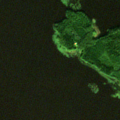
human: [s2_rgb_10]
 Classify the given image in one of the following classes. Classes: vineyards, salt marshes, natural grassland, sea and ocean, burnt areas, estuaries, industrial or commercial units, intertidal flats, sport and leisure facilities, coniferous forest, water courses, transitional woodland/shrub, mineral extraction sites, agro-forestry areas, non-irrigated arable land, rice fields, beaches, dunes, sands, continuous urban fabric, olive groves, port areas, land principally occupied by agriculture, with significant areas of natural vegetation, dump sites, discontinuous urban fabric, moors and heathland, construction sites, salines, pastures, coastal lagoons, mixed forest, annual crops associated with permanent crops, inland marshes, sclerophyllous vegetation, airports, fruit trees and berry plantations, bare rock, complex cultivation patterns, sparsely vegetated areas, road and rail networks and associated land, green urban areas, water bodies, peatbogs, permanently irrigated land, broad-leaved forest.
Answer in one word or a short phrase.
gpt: coniferous forest, mixed forest, water bodies